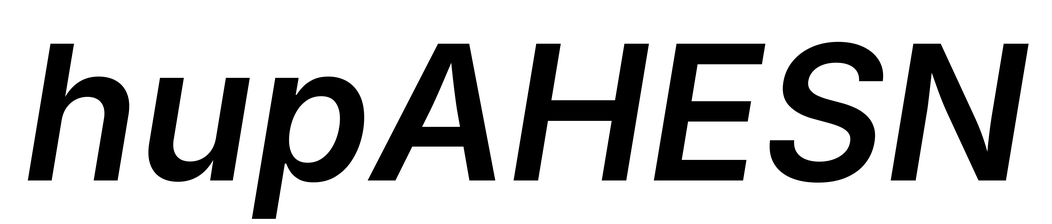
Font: Inter-Italic_SemiBold_Italic